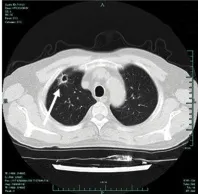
Chest computed tomography (CT) findings showing evidence of a tumor response. Chest CT images showed a tumor response prior to and after the patient received icotinib. (E) Imaging results on March 12, 2012, following one week of treatment with icotinib.
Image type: radiology (ct)